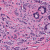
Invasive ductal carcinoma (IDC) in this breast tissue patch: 1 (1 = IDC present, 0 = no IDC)